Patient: sex M, age 19
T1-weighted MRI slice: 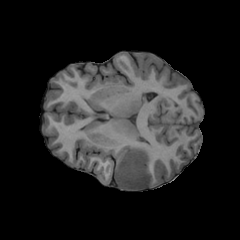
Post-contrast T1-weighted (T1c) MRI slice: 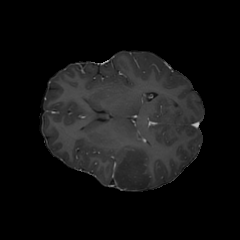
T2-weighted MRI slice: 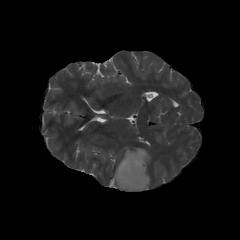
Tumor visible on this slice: yes
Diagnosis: Oligodendroglioma, IDH-mutant, 1p/19q-codeleted
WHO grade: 3